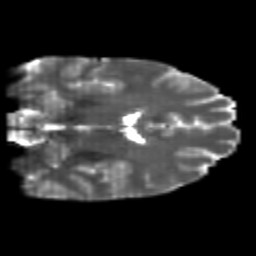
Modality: T2w
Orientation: coronal
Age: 23
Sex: male
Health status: healthy
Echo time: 0.074 s